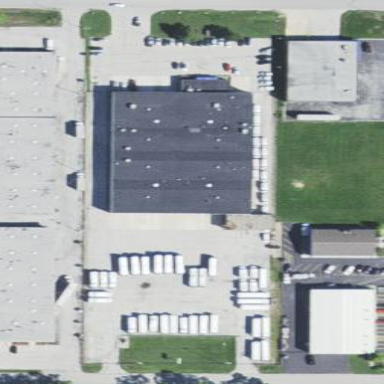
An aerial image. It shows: Industrial building.